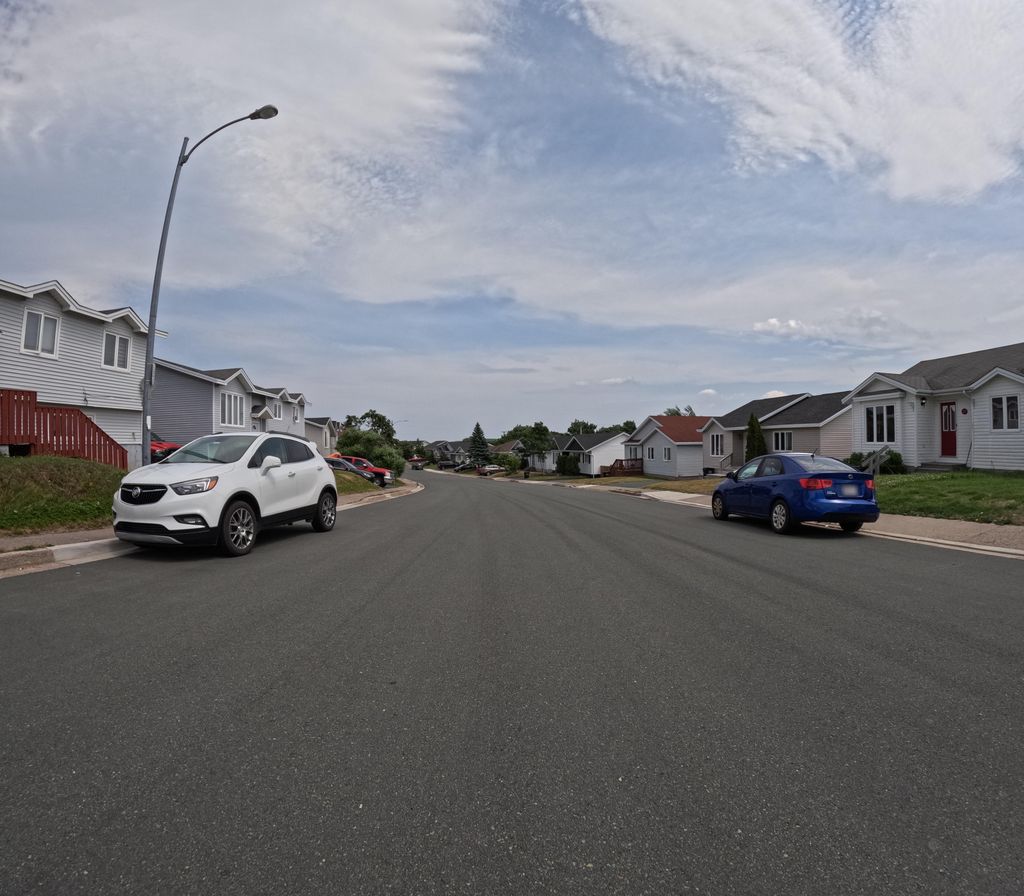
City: st_johns